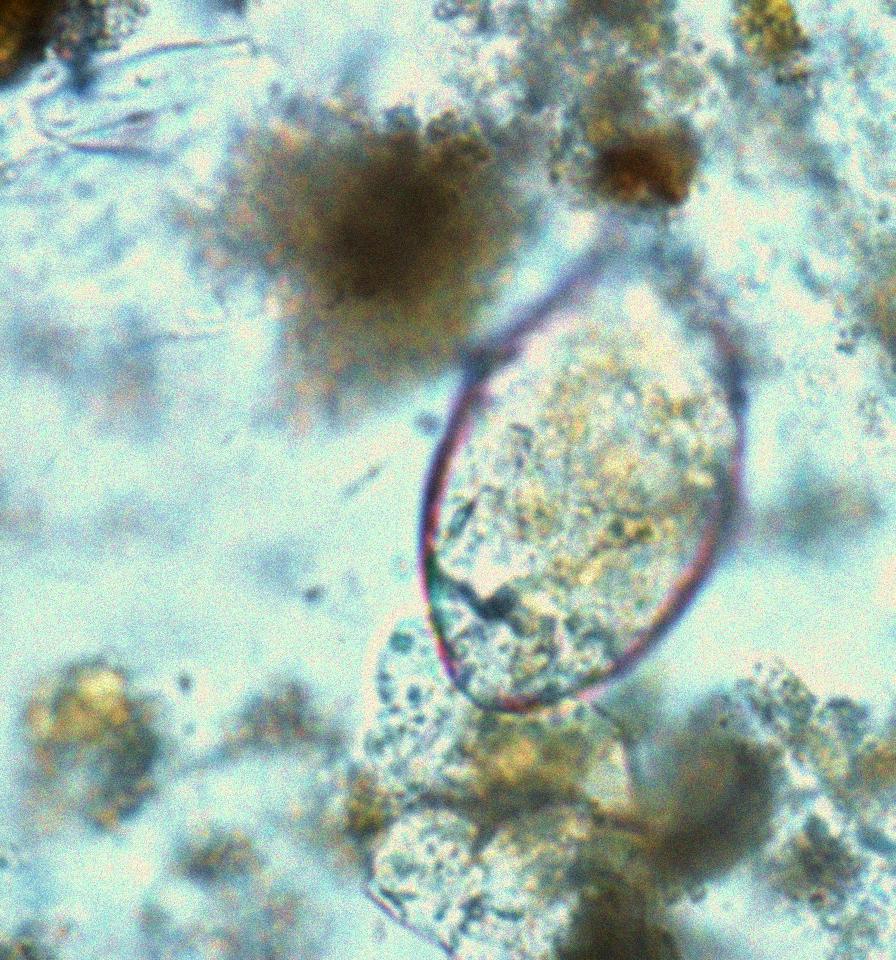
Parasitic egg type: Fasciolopsis buski